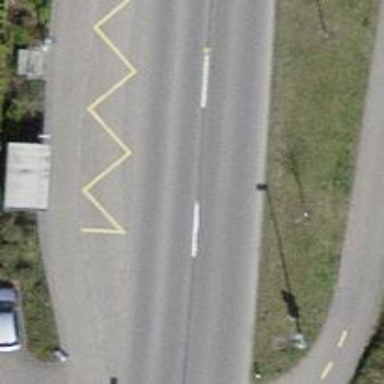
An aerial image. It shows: Bus stop equipped with public transport stop position.